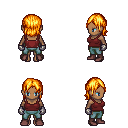
a pixel art fantasy rpg character, female body template, human, dark skin, maroon pirate shirt, teal pants, light blonde long bangs hairstyle, metal gloves, maroon shoes, four views (front, back, left, right), 2x2 character sprite sheet, small pixel art, hard edges, no anti-aliasing